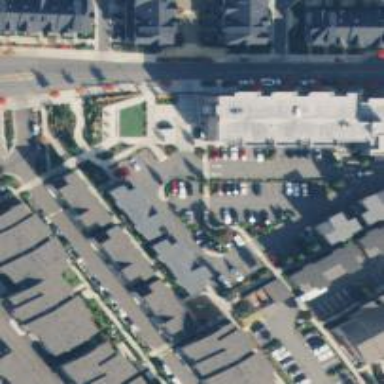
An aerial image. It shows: Living street.